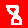
Digit: 8